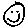
Label: smiley face